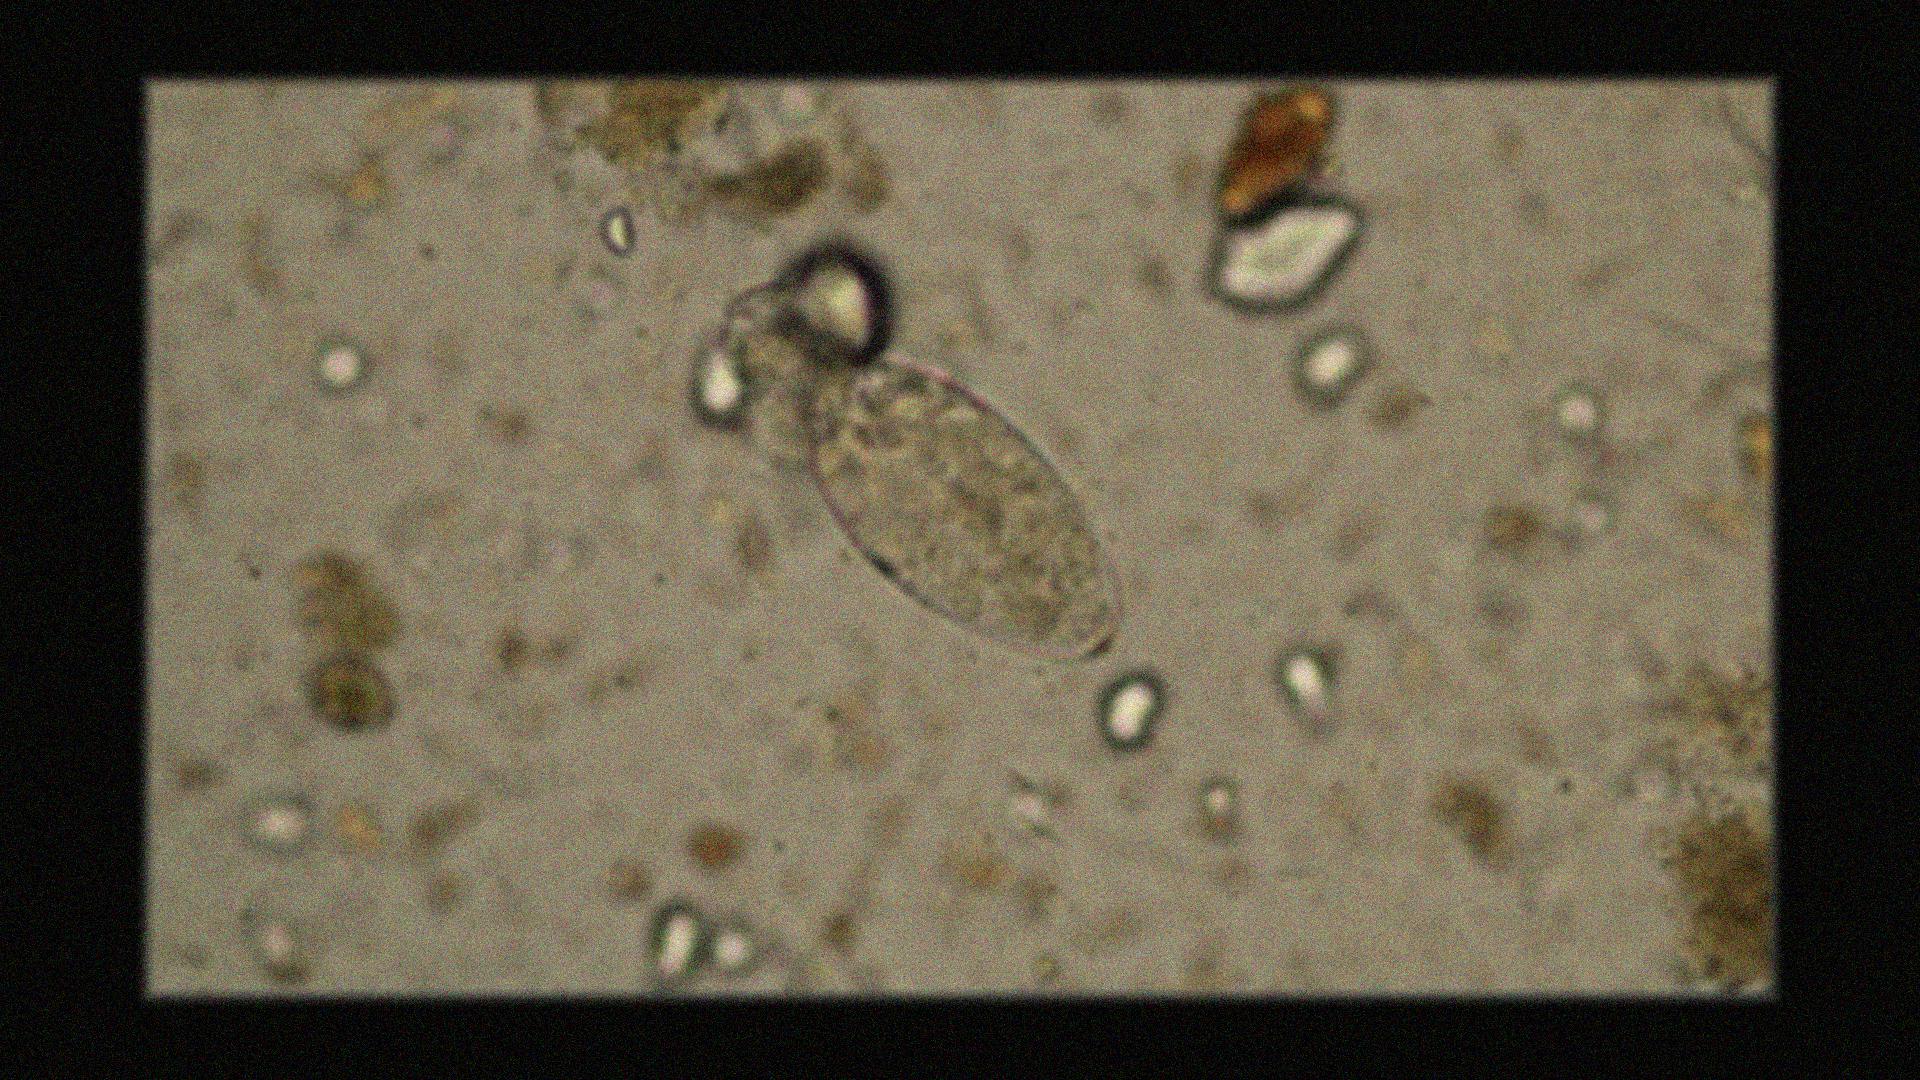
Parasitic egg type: Fasciolopsis buski